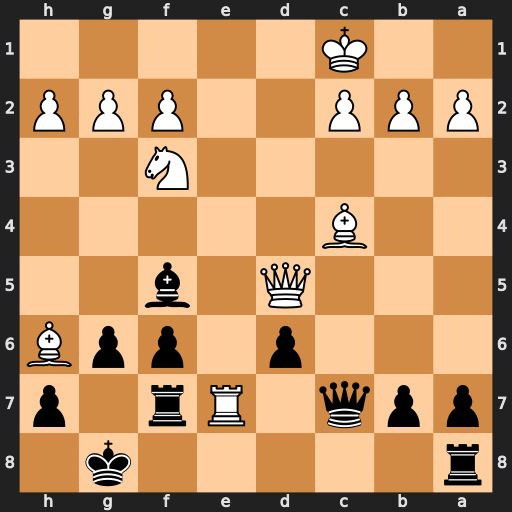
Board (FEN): r5k1/ppq1Rr1p/3p1ppB/3Q1b2/2B5/5N2/PPP2PPP/2K5
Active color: b
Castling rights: -
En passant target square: -
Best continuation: Qxe7 Qxf7+ Qxf7 Bxf7+ Kxf7